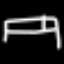
Label: bed